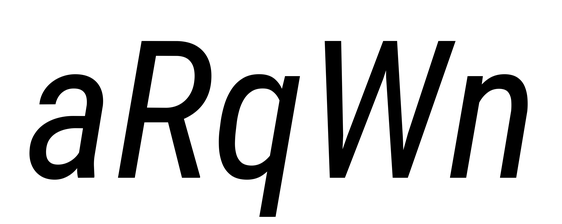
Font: Roboto-Italic_Condensed_Italic